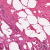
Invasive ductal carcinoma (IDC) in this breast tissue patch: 0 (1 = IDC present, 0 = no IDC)